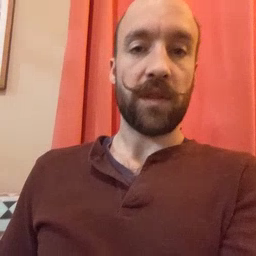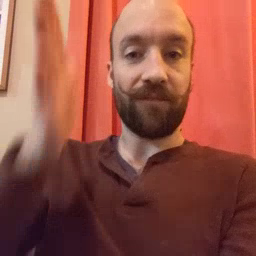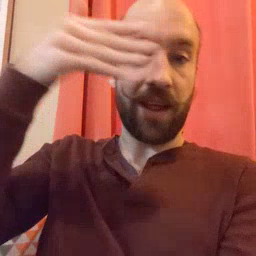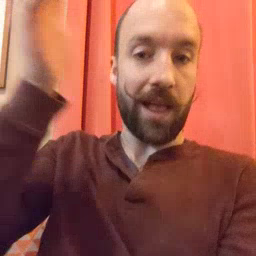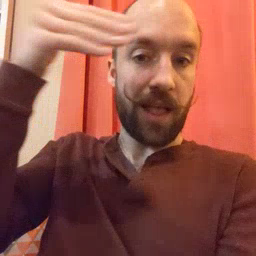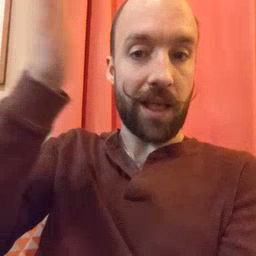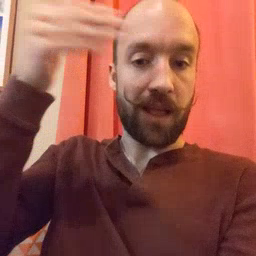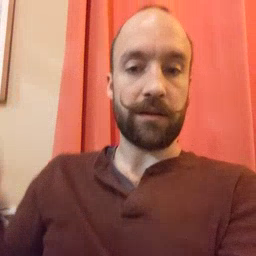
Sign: flag